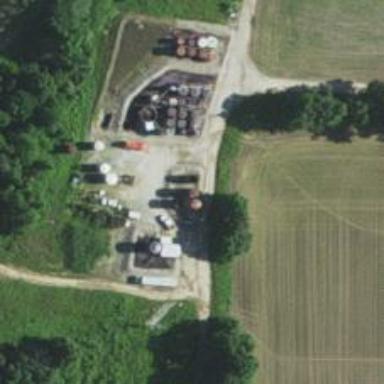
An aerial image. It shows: Storage tank that is man-made.